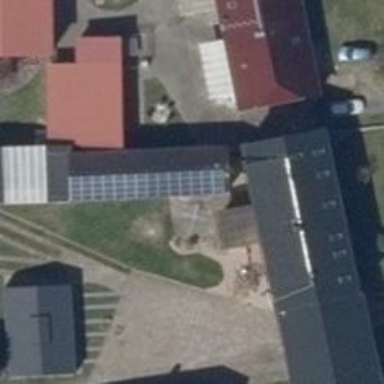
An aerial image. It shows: Solar-powered generator using photovoltaic technology. This small installation generates electricity through solar photovoltaic panels.